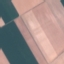
Label: AnnualCrop